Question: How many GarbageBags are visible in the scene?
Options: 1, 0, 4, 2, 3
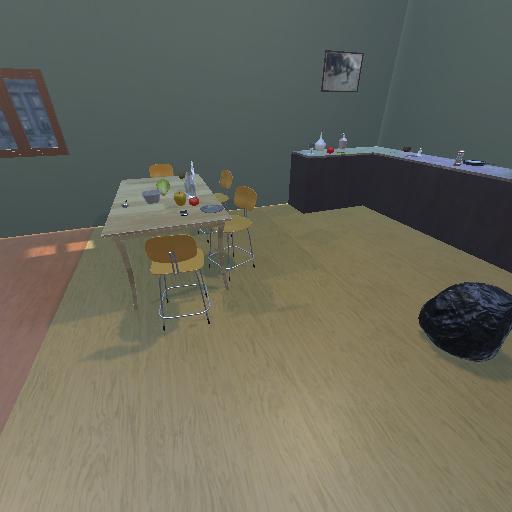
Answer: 1